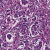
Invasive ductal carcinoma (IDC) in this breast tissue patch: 1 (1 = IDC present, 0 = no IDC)